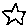
Label: star